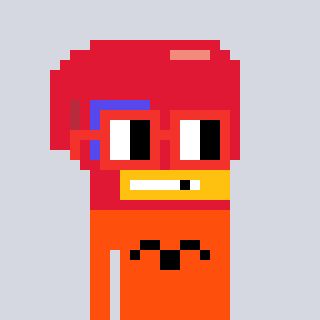
a pixel art character with square red glasses, a boxing glove-shaped head and a orange-colored body on a cool background